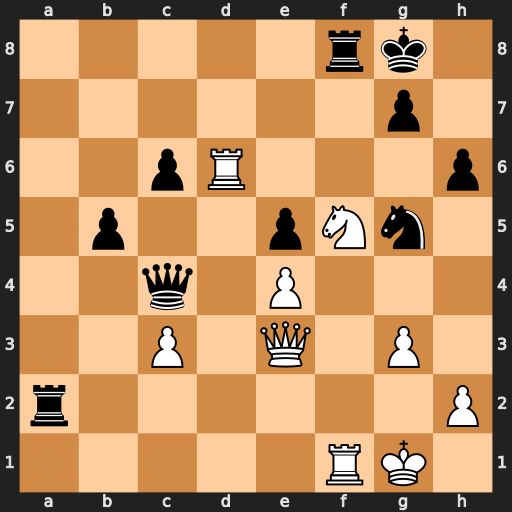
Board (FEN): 5rk1/6p1/2pR3p/1p2pNn1/2q1P3/2P1Q1P1/r6P/5RK1
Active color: w
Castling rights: -
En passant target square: -
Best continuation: Ne7+ Kh7 Rxf8 Ra1+ Kg2